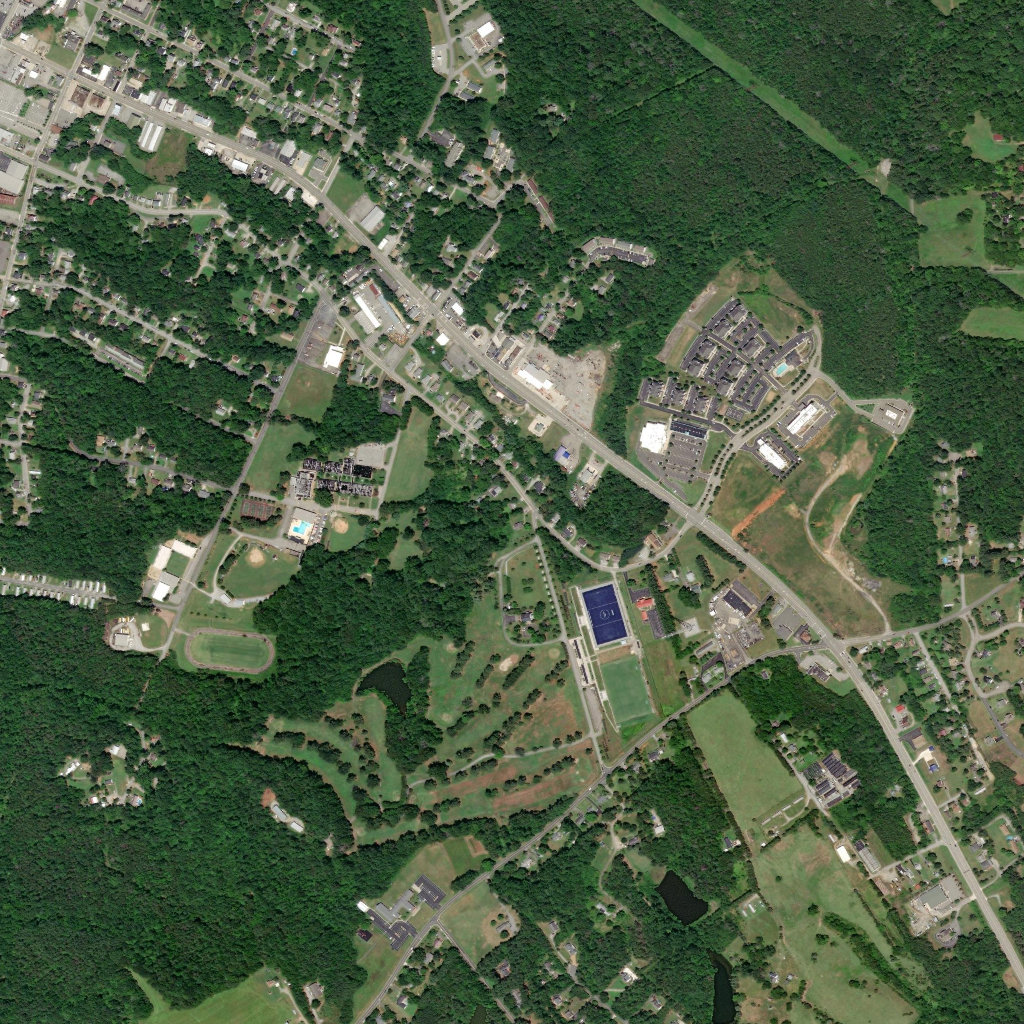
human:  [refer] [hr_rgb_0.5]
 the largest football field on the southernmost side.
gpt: <box>[[56, 56, 61, 63, 0]]</box>